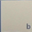
Piece: xx